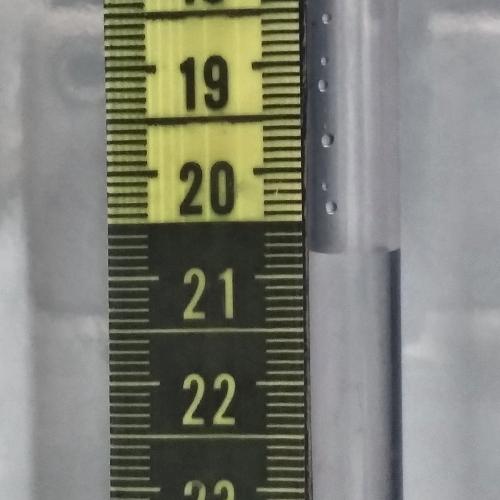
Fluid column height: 20.8 cm